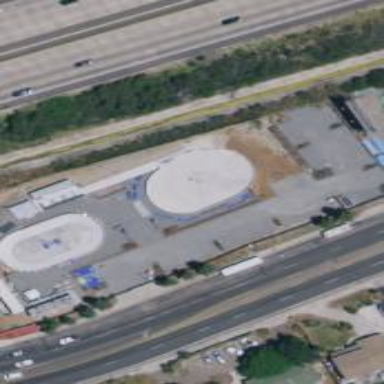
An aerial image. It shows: Roller skating sport facility.